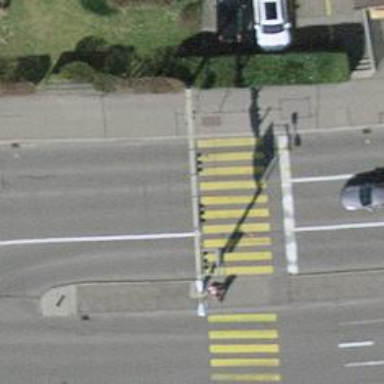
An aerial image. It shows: Crossing with traffic signals.